Question: Hi I very new to chart applications. Now I created bar chart for my application. When I run create bar chart as separate project the output look like this.

Then When i integrate bar chart with my application. I can't display legend text below in my bar chart. How can i reduce gap/space between chart and legend text? Can anybody help me to resolve this? Thanks in advance.
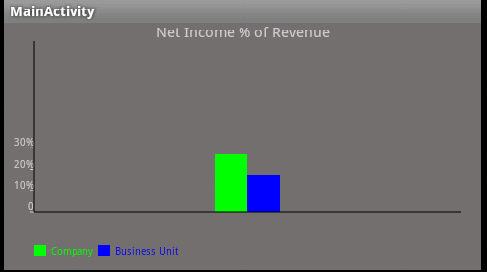
Answer: You can tweak the chart margins using the 'setMargins()' method:
'''
mRenderer.setMargins(int[] margins);
'''
The 'margins' values are: 'top, left, bottom, right'. The default values are: '20, 30, 10, 20'. You will need to reduce the 'bottom' value.